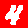
Digit: 4